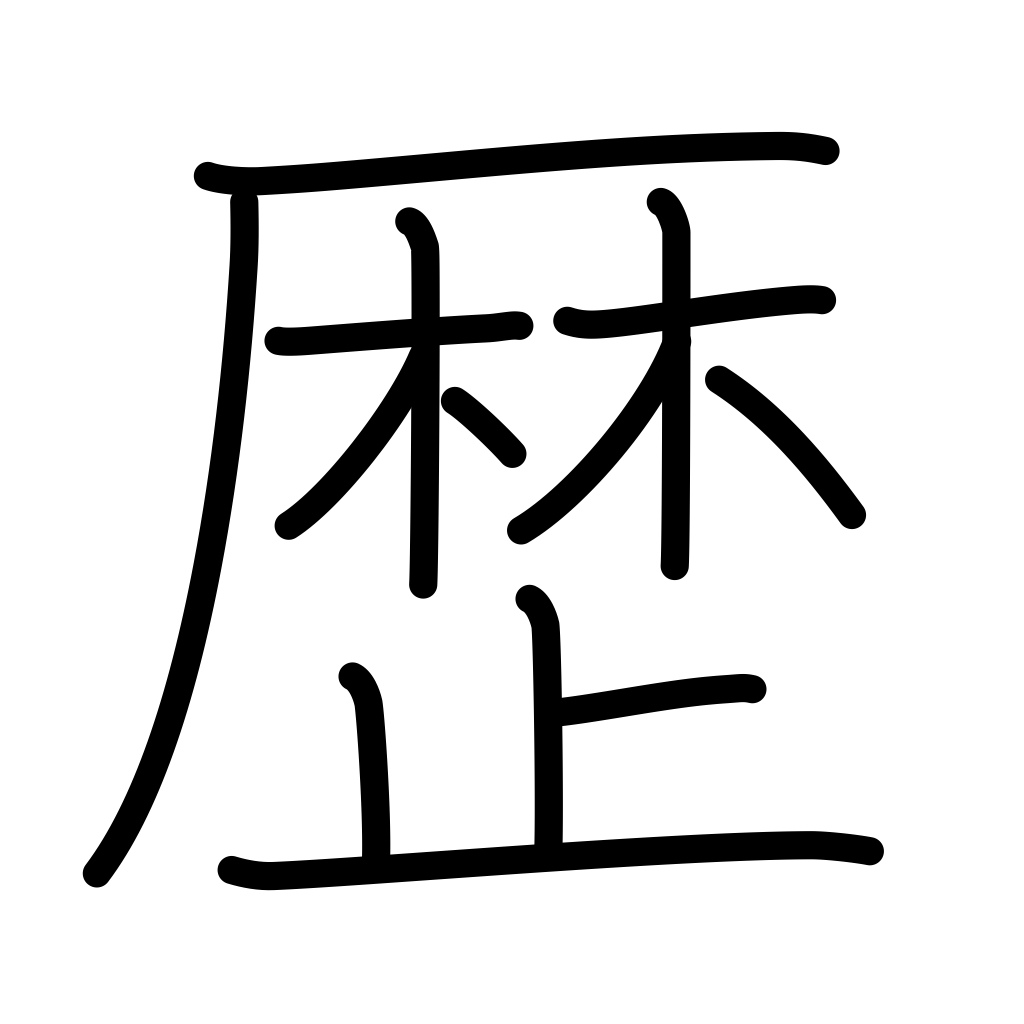
Meaning: curriculum, continuation, passage of time